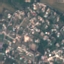
Land use / land cover: Residential